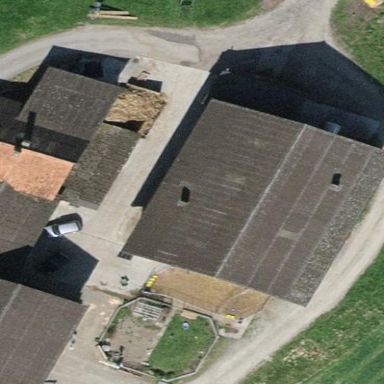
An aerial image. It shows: Farmyard area.